Field crop: maize
Growth stage: 2
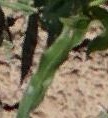
Species: maize